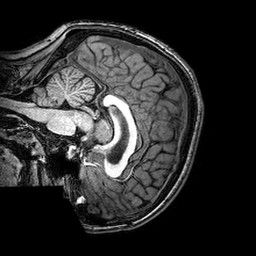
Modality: T1w
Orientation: sagittal
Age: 24
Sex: female
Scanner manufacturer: philips
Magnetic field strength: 3 T
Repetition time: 0.00818 s
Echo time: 0.00374 s